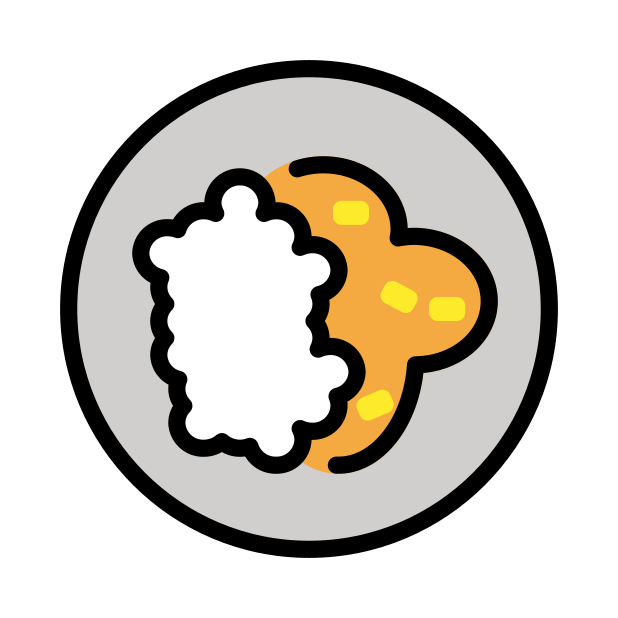
Emoji: 🍛
Name: curry and rice
Unicode: 0x1f35b